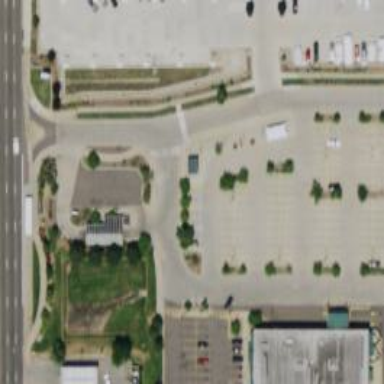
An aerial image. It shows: Parking space is available.